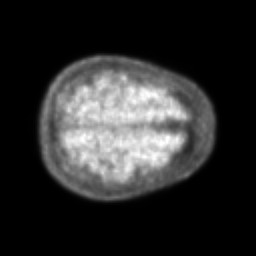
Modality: PET
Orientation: axial
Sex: female
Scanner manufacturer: ge